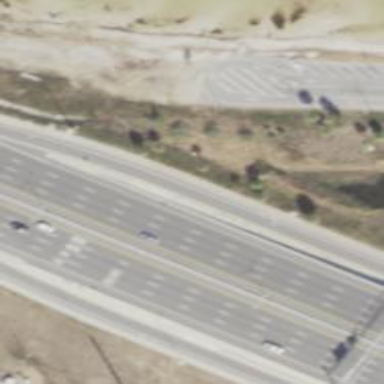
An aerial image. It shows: Trunk link highway.